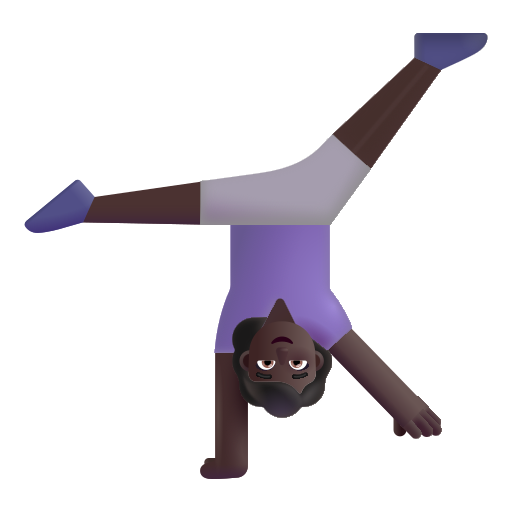
woman cartwheeling color dark